Question: I'm trying to figure out how to implement a macro to get results as follows:
<URL>
I have no idea how to do it. This is what I've done so far.
I want to have additional column "Action" and if value in column "State" for e.g R1 is empty or "no_fix" then QM (green) else QA (red).
I have data with ~5000 rows

Hi, thanks it works as I expected. However, after testing of my data it turned out that I need to check additional conditions.
1.Additionally for QM and QA:
check in column G if value = "ST"
check in column H if value = 0
2.QA
> check in column C if value = "No TC for LM" check in column D if
value = "no state" check in column E if value = "No IPIS" if any of
values = true then QA
'''
Sub MergeSameCell()
'area
Dim Rng As Range, xCell As Range, Test As Range
Dim Rng1 As Range
Dim xRows As Integer
xTitleId = "Merge duplicated cells"
Set WorkRng = Application.Selection
Set WorkRng = Application.InputBox("Range", xTitleId, WorkRng.Address,
Type:=8)
Application.ScreenUpdating = False
Application.DisplayAlerts = False
xRows = WorkRng.Rows.Count
For Each Rng In WorkRng.Columns
For i = 1 To xRows - 1
For j = i + 1 To xRows
'If Rng.Cells(i, 1).Value > 0 And Rng.Cells(j, 1).Value > 0 Then
If Rng.Cells(i, 1).Value <> Rng.Cells(j, 1).Value Then
Exit For
End If
Next
'WorkRng.Parent.Range(Rng.Cells(i, 1), Rng.Cells(j - 1, 1)).Merge
'Text = WorkRng.Parent.Range(Rng.Cells(i, 1), Rng.Cells(j - 1, 1))
i = j - 1
For Each Rng1 In Range(Rng.Cells(i, 1), Rng.Cells(j - 1, 1))
For Z = 1 To 13
'MsgBox i
'MsgBox j
If Rng1.Offset(Z, 1).Value = "no_to_fix" Or Rng1.Offset(Z,
1).Value
= "" Then
'WorkRng.Parent.Range(Rng.Cells(i, 1), Rng.Cells(j - 1,
1)).Merge
Rng1.Cells.Offset(Z, 1).Interior.ColorIndex = 37
'MsgBox "supcio"
End If
Next
Next
Next
Next
WorkRng.VerticalAlignment = xlCenter
Application.DisplayAlerts = True
Application.ScreenUpdating = True
End Sub
'''
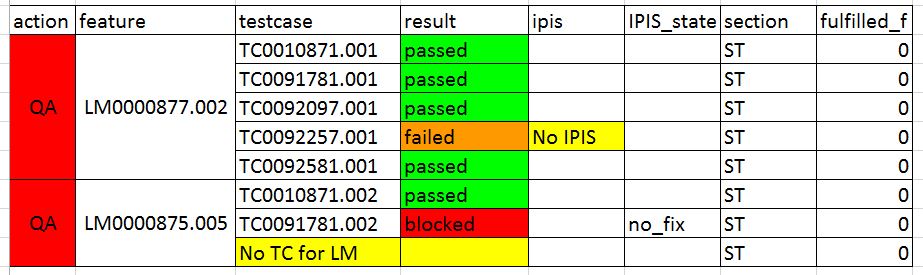
Answer: The following code will do the merging you want and, if I understand what you mean by the second part of the question, will set the first column to be either "QM" (if the fourth column is never anything other than blank or "no_fix") or "QA".
Code assumes you will use the 'InputBox' to select a range containing four columns, the first being the column that will contain "QM" or "QA", the second being the column that is your "Req" column, and the fourth being your "State" column. (The code never looks at what is in the third column.)
'''
Sub MergeSameCell()
Dim WorkRng As Range
xTitleId = "Merge duplicated cells"
Set WorkRng = Selection
Set WorkRng = Application.InputBox("Range", xTitleId, WorkRng.Address, Type:=8)
Application.ScreenUpdating = False
Application.DisplayAlerts = False
Dim startRow As Long
Dim endRow As Long
Dim r As Long
Dim isQM As Boolean
'Use "startRow" to keep track of the start of each block
startRow = 1
With WorkRng
'Loop through each row in the selected range
For endRow = 1 To .Rows.Count
If .Cells(endRow + 1, 2).Value <> .Cells(startRow, 2).Value Then
'Only do something if the next row has a different value in the second column
'merge rows in the first and second columns
.Worksheet.Range(.Cells(startRow, 1), .Cells(endRow, 1)).MergeCells = True
.Worksheet.Range(.Cells(startRow, 2), .Cells(endRow, 2)).MergeCells = True
'Check for "no_fix" or blank
isQM = True ' Assume it is a "QM" until we determine it isn't
For r = startRow To endRow
If .Cells(r, 4).Value <> "" And .Cells(r, 4).Value <> "no_fix" Then
'If the 4th column is not blank and is not "no_fix", it isn't a "QM"
isQM = False
Exit For
End If
Next
'Update column 1 to show QM or QA
With .Cells(startRow, 1)
If isQM Then
.Value = "QM"
.Interior.Color = vbGreen
Else
.Value = "QA"
.Interior.Color = vbRed
End If
End With
'Point to start of next block
startRow = endRow + 1
End If
Next
End With
Application.DisplayAlerts = True
Application.ScreenUpdating = True
End Sub
'''